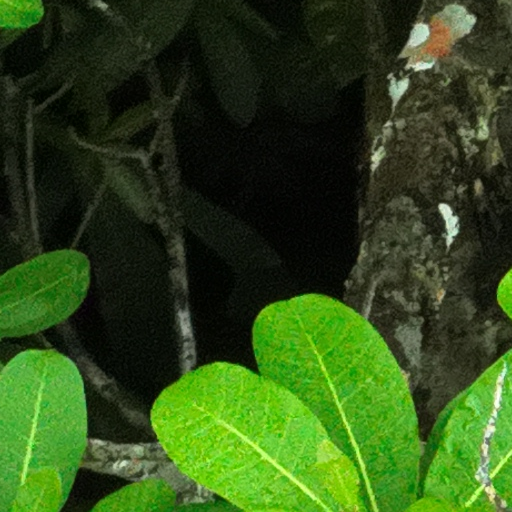
Species: Anacardium excelsum
GBIF accepted scientific name: Anacardium excelsum
Crown area (m\u00b2): 137.556